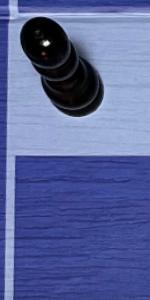
Label: Empty